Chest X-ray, PA view. Patient: 43 years old, sex F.
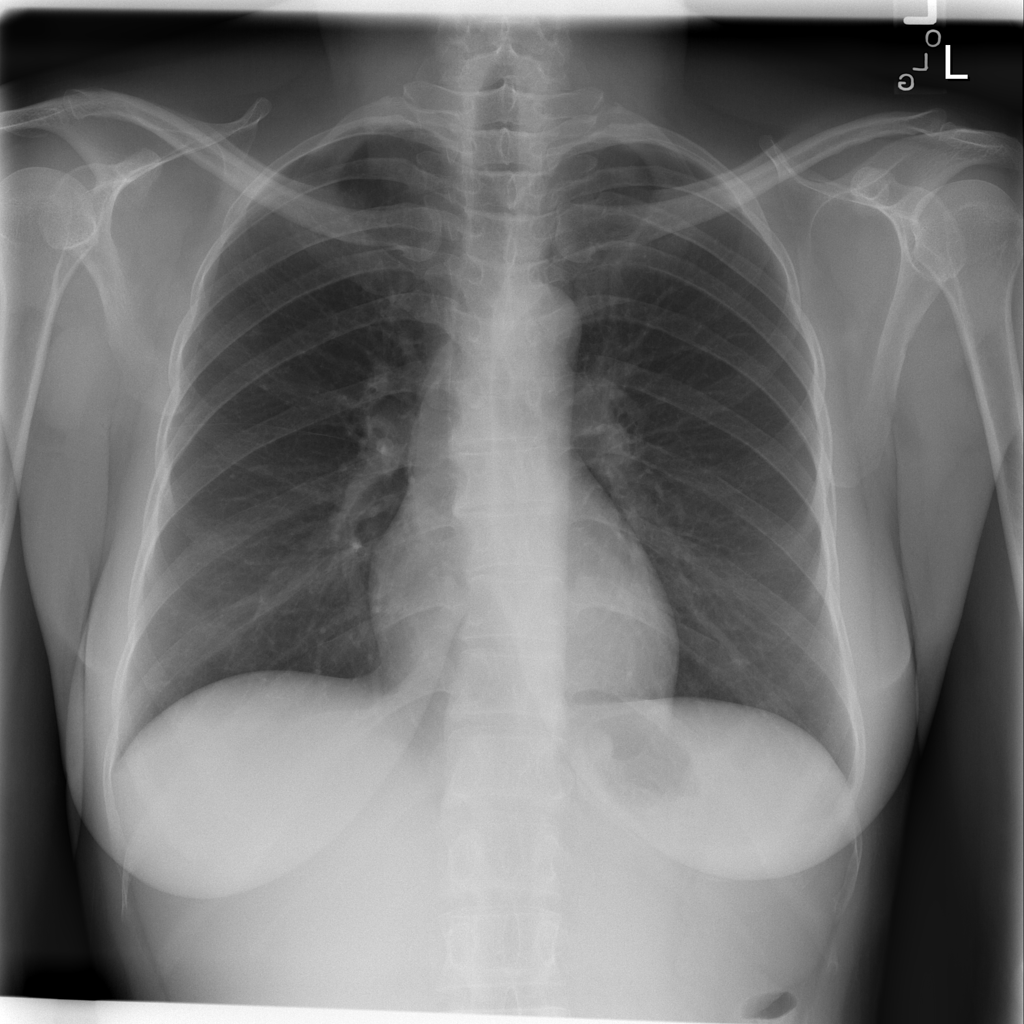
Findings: No Finding